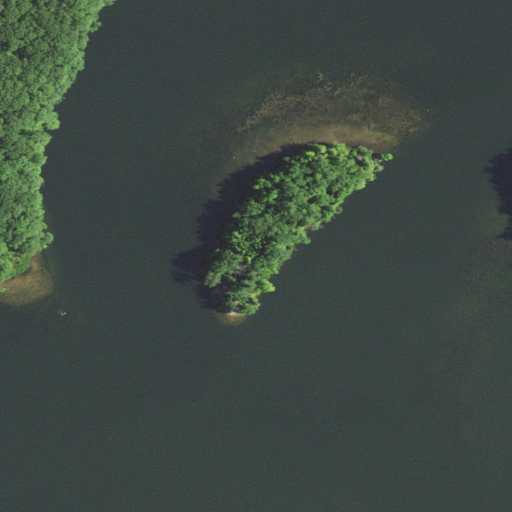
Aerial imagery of island in Michigan named Cedar Island containing open water, herbaceous wetlands, deciduous forest, mixed forest, woody wetlands, and evergreen forest